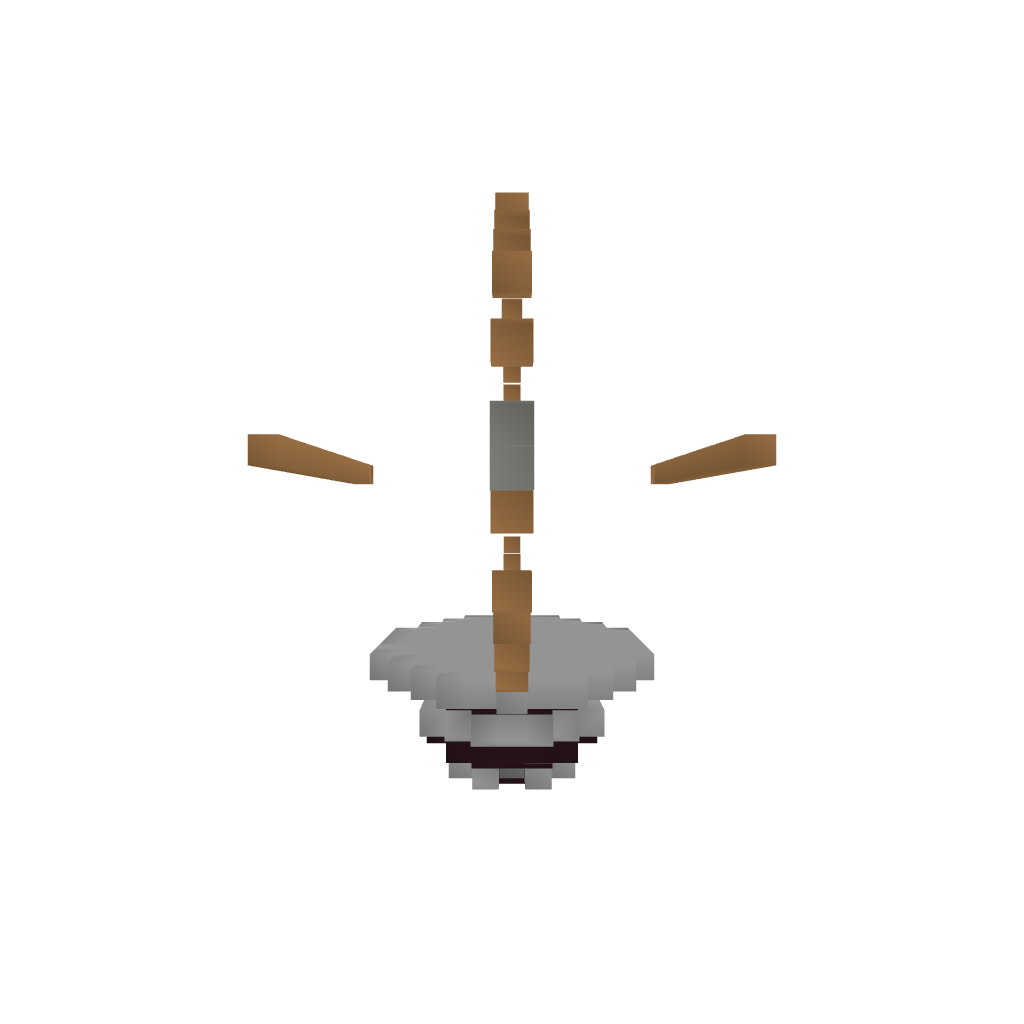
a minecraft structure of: The Simpsons - Duff Zeppelin